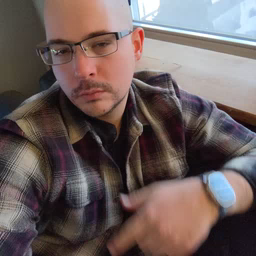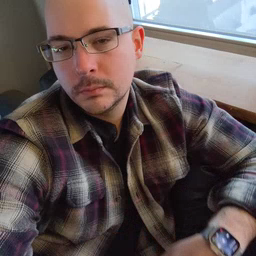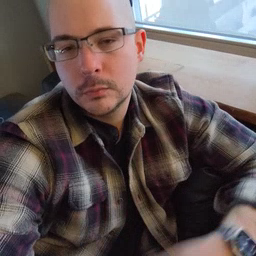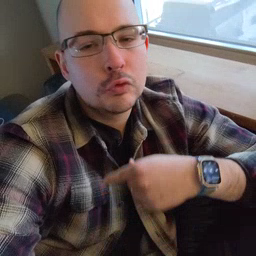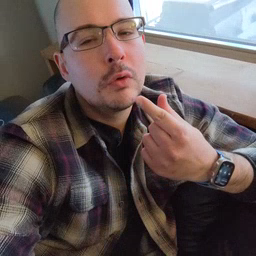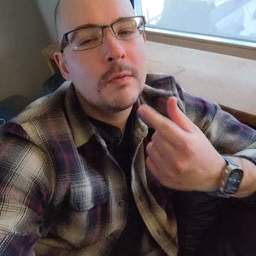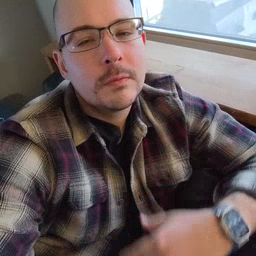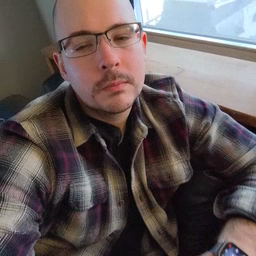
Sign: giraffe